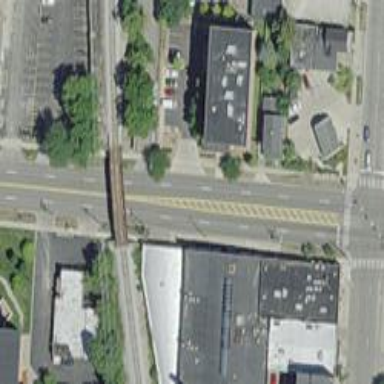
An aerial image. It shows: Primary road with asphalt surface. There is separate sidewalk.